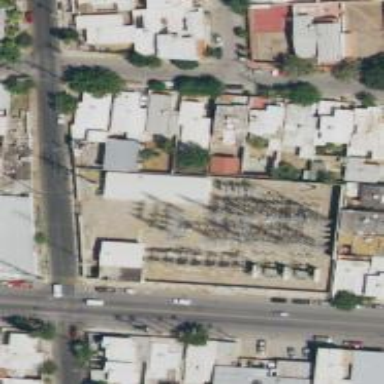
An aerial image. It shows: Outdoor substation at the transmission level.